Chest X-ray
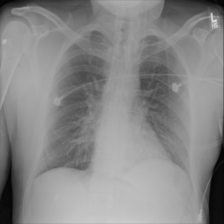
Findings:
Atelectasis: negative
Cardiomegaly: negative
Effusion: negative
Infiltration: negative
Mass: negative
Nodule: negative
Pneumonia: negative
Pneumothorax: negative
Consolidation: negative
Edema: negative
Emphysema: negative
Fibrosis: negative
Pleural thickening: negative
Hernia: negative